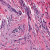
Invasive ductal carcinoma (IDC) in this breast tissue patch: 0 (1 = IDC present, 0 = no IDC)